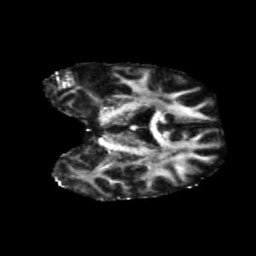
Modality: FA
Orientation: coronal
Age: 47
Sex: male
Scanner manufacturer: siemens
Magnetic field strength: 3 T
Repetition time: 5.25 s
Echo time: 0.08 s